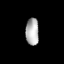
Tissue: lung
Cell type: Endothelial cells
Senescence score: 0.5944
Nuclear area (px): 350
Mean DAPI intensity: 176.983